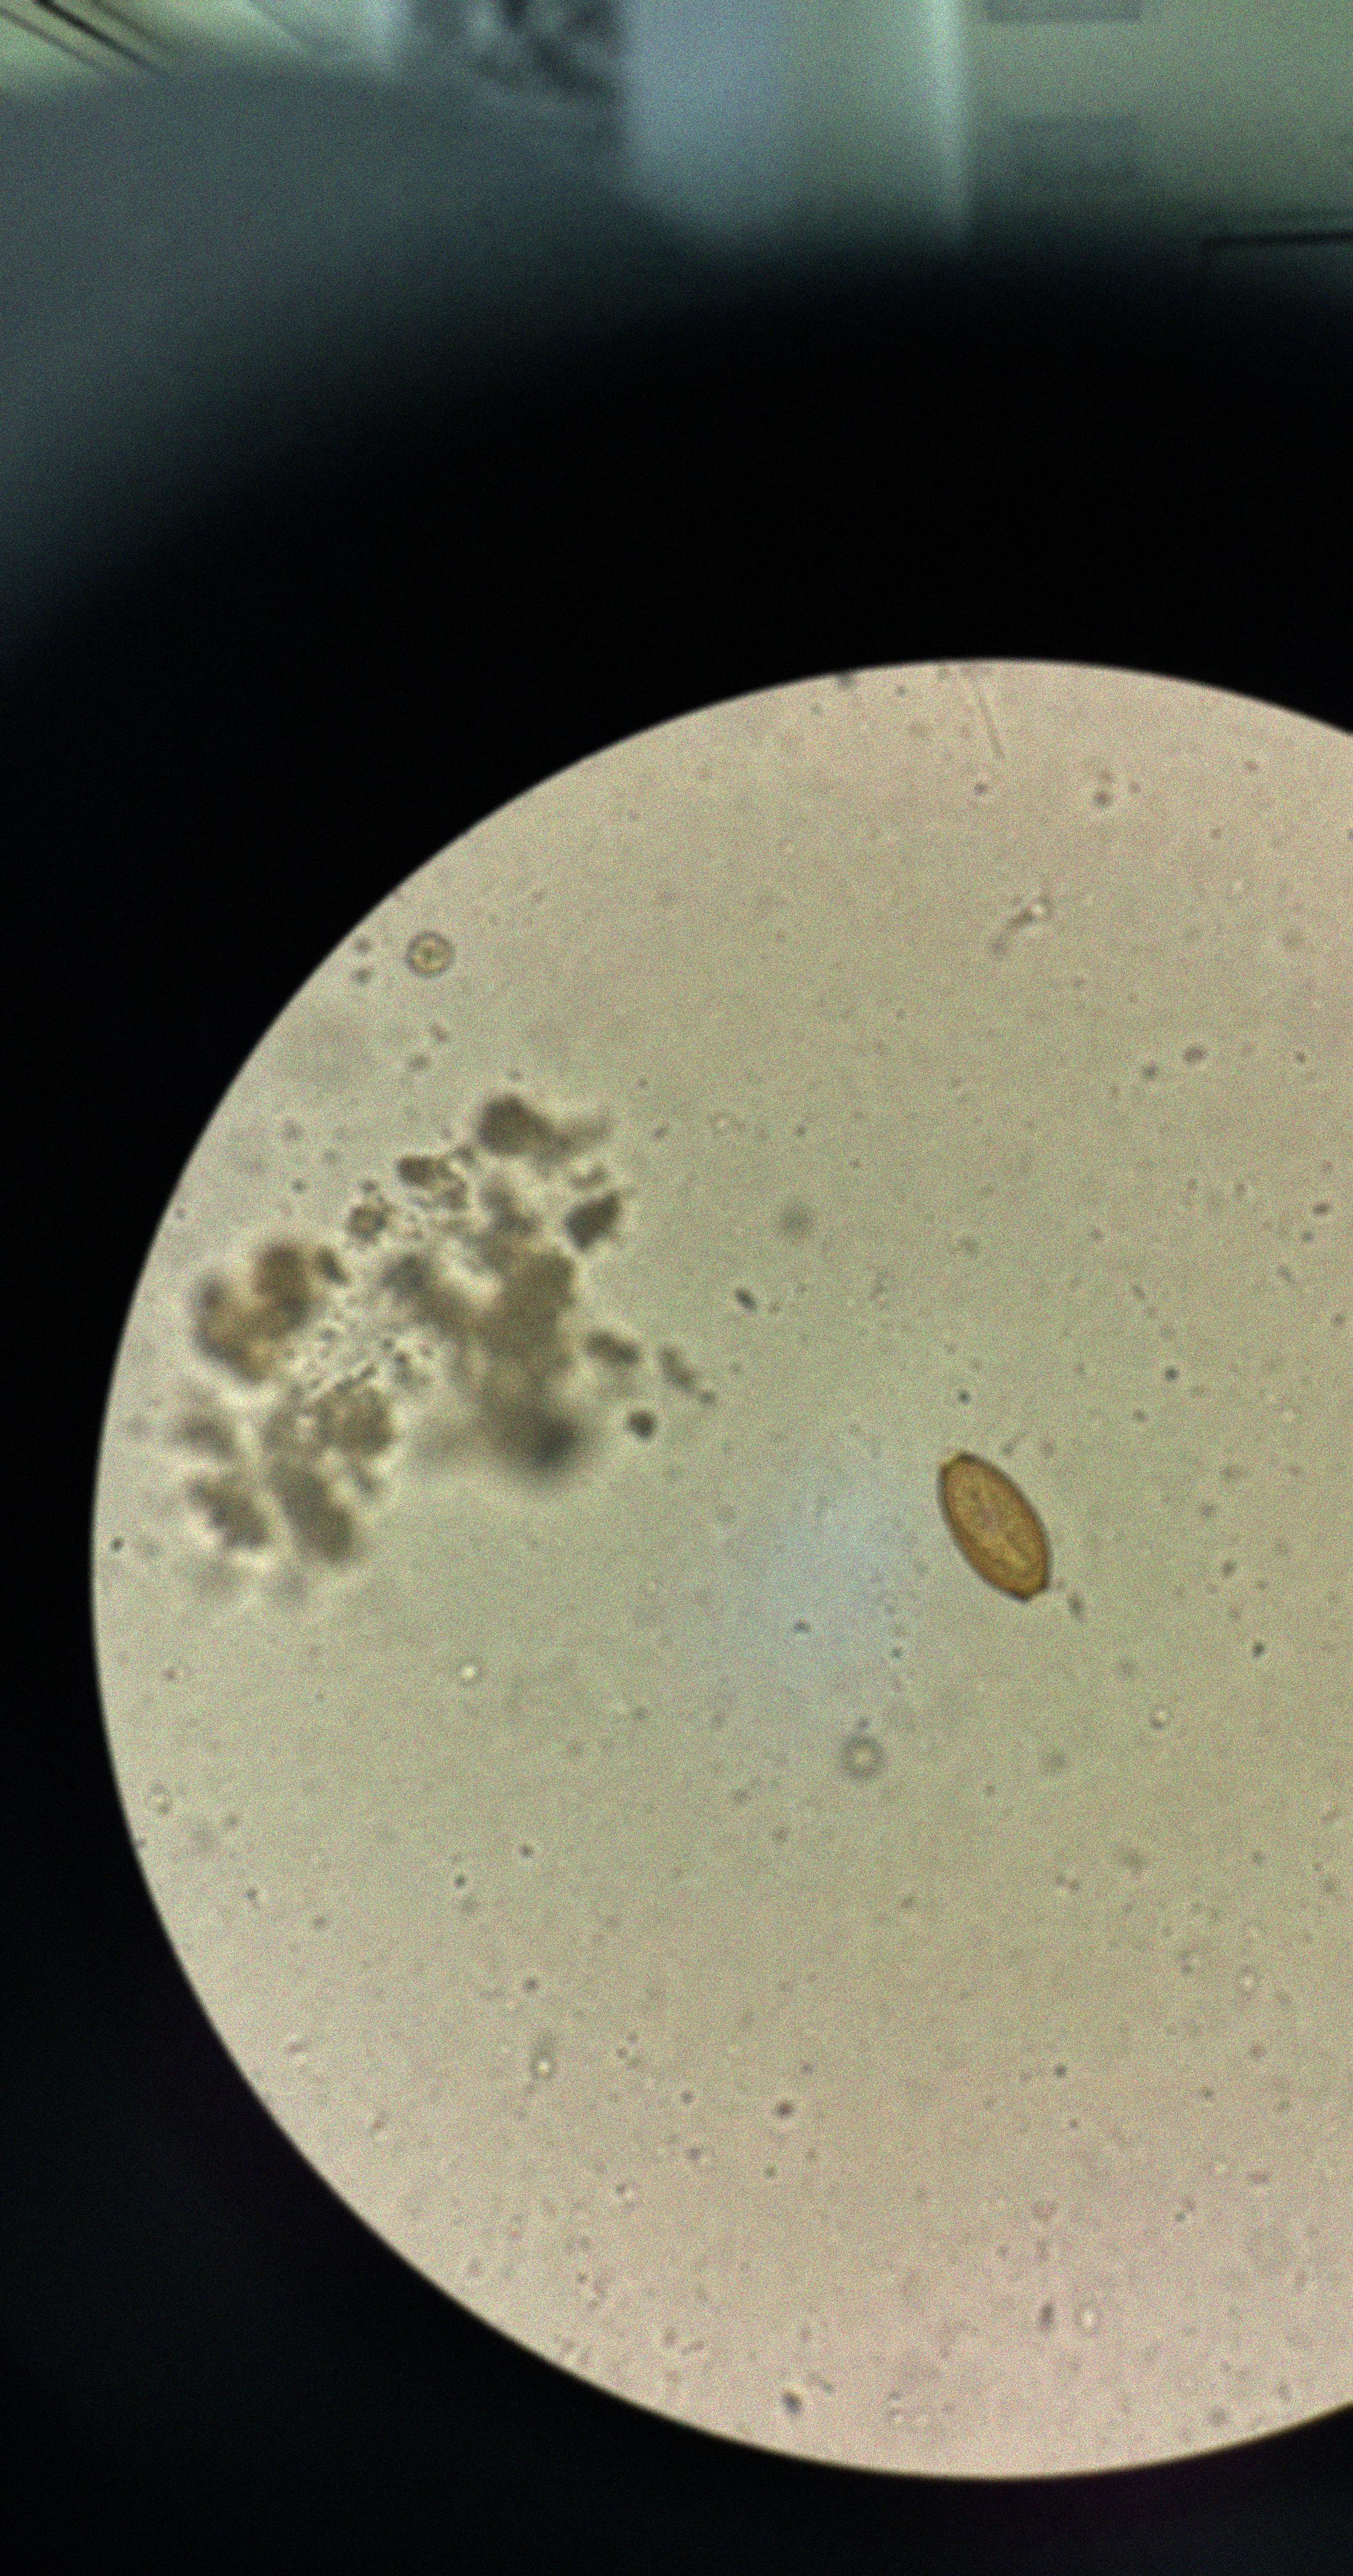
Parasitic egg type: Trichuris trichiura